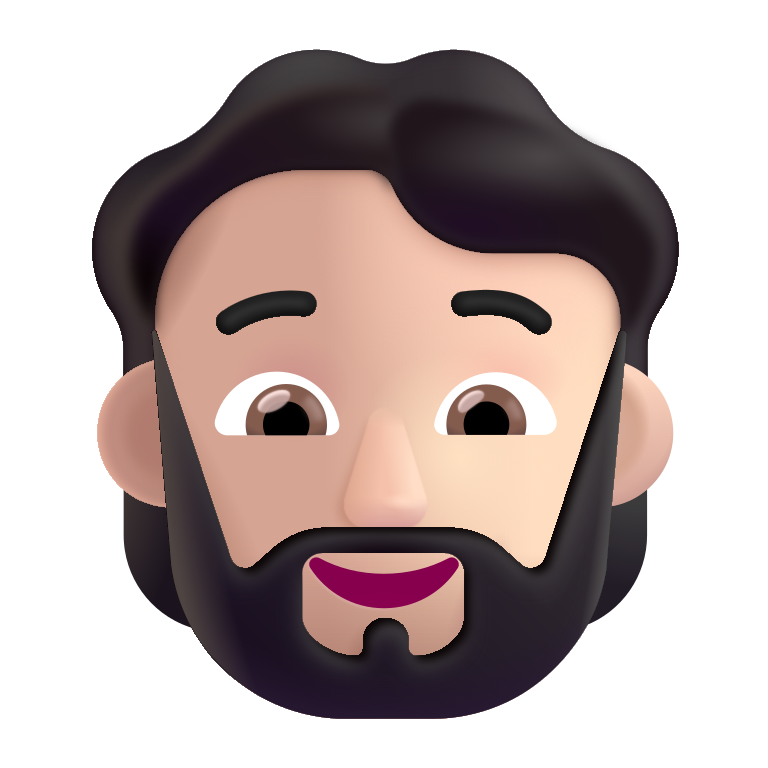
person beard color light